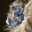
Label: 3